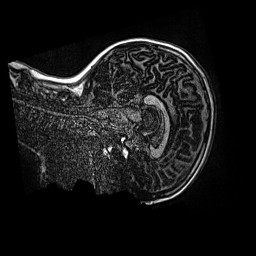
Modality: MP2RAGE
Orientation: sagittal
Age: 12
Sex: female
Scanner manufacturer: siemens
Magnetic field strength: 3 T
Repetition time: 4 s
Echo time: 0.00299 s